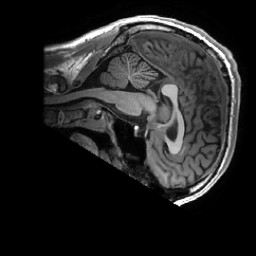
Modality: T1w
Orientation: sagittal
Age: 26
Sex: male
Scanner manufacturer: ge
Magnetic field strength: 3 T
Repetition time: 0.0073 s
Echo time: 0.003 s